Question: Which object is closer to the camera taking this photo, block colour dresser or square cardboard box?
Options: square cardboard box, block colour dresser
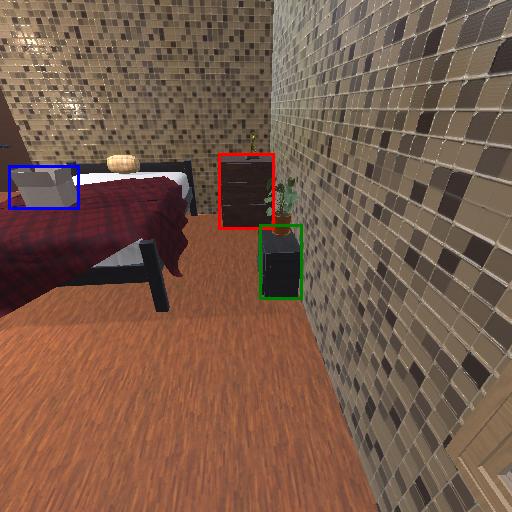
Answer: square cardboard box